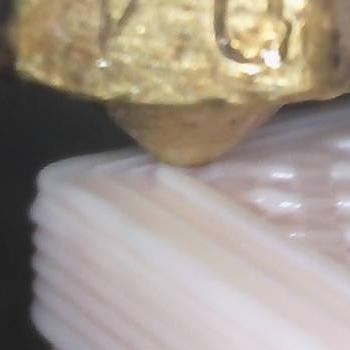
Flow rate: 74%